Field crop: tomato
Growth stage: 1
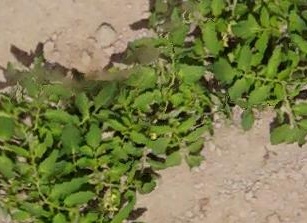
Species: tomato